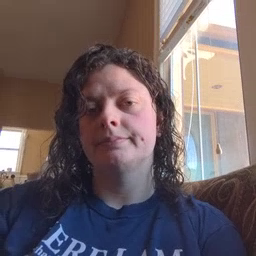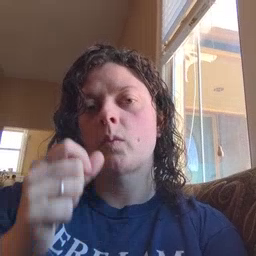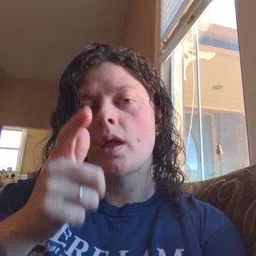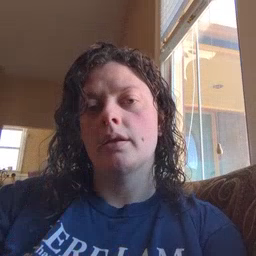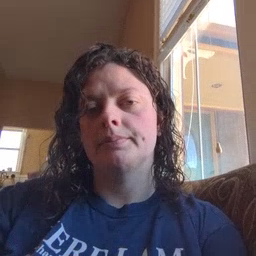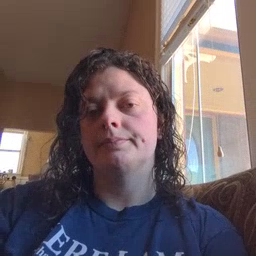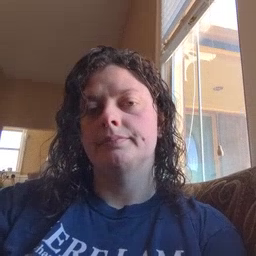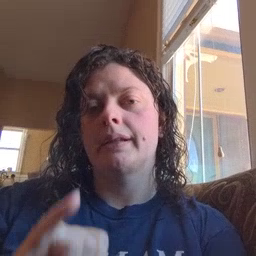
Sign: awake